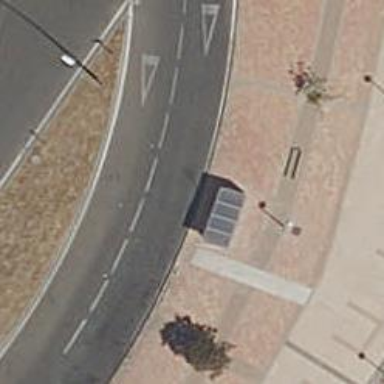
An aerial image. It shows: Bus stop with platform for public transport.